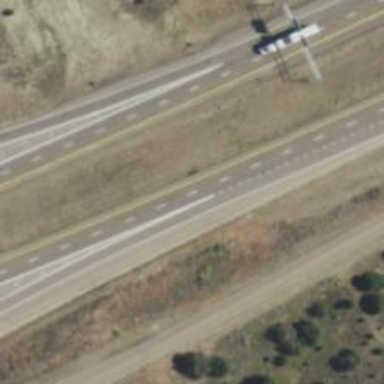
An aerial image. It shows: Asphalt motorway.